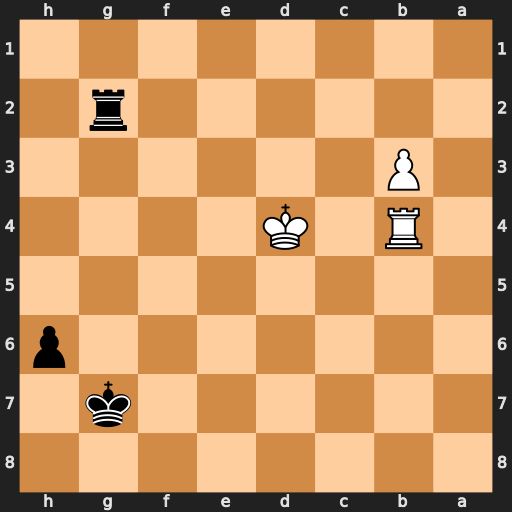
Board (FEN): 8/6k1/7p/8/1R1K4/1P6/6r1/8
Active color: b
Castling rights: -
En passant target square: -
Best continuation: Rg4+ Kc5 Rxb4 Kxb4 h5 Kc3 h4